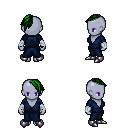
a pixel art fantasy rpg character, female body template, dark elf, purple skin, blue robe, metal pants, green long mohawk hairstyle, white cloth bandages, metal boots, four views (front, back, left, right), 2x2 character sprite sheet, small pixel art, hard edges, no anti-aliasing